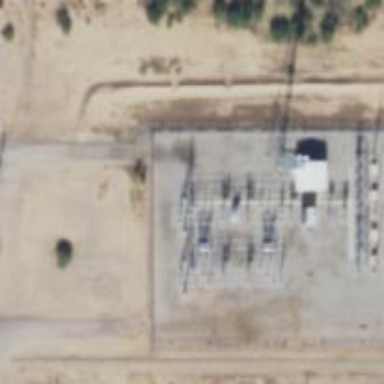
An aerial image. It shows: Switch used for power control.